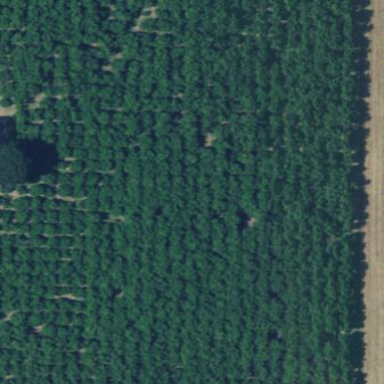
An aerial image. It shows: Orchard.